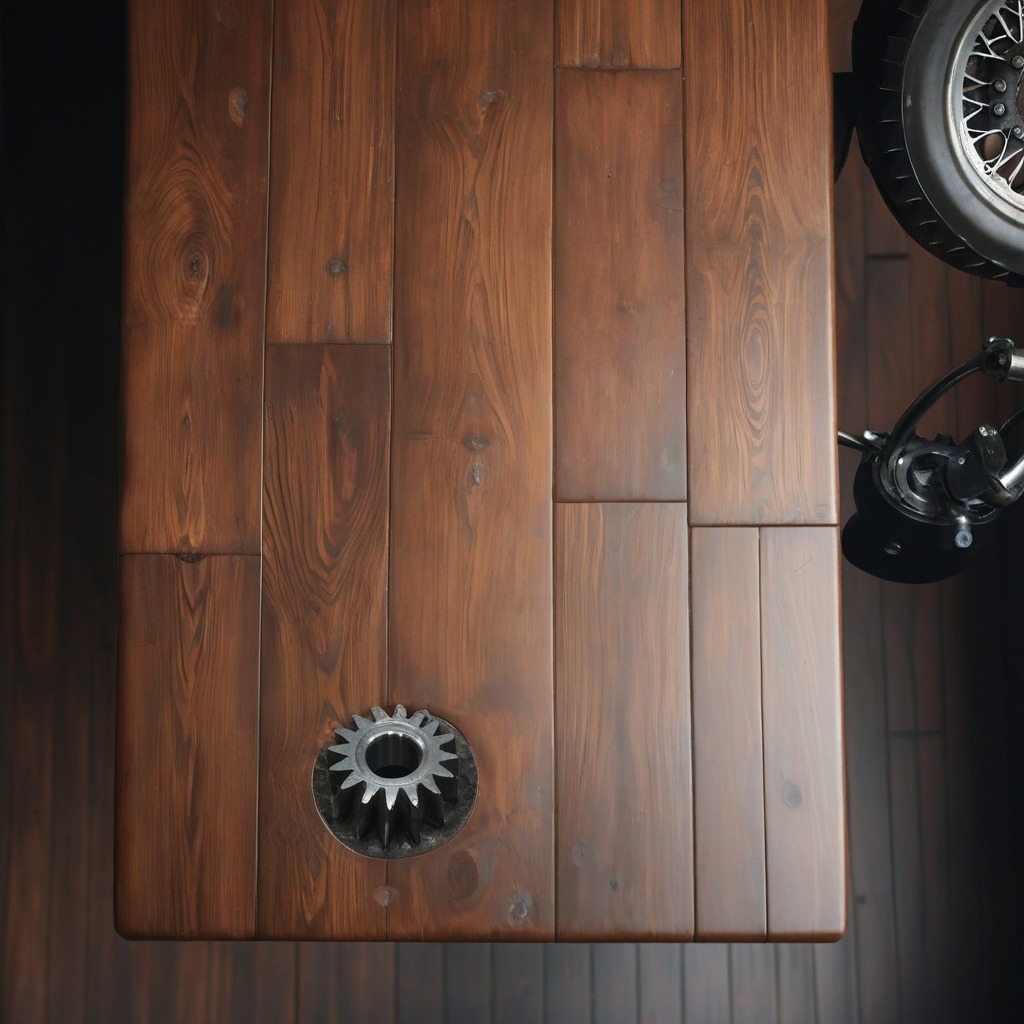
A steel gear with teeth lies on the oil-spilled wooden table in a vintage motorcycle garage.